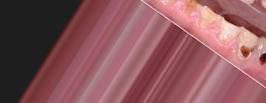
Condition: Caries